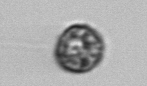
Label: coccolithophorid